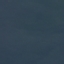
Label: SeaLake